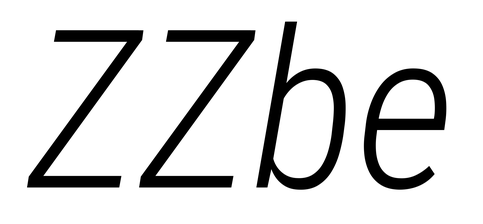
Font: Roboto-Italic_Condensed_Light_Italic